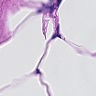
Metastatic tissue present: no